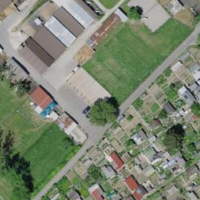
EUNIS habitat code: 53
Species observed at this site:
Geranium sanguineum